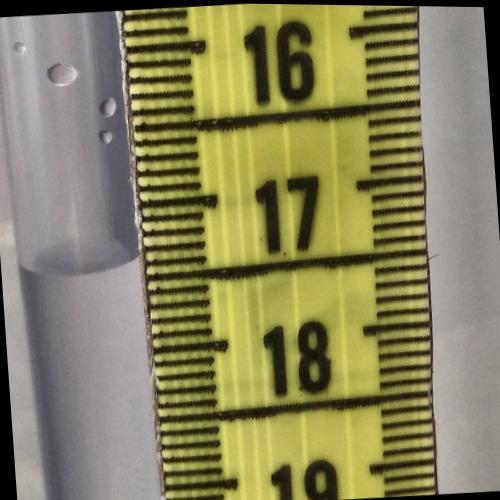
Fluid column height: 17.4 cm